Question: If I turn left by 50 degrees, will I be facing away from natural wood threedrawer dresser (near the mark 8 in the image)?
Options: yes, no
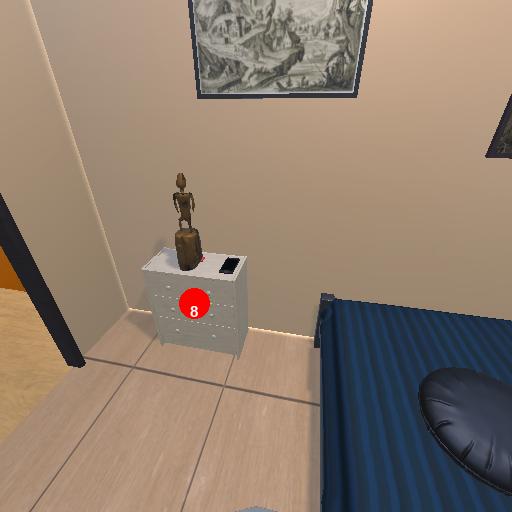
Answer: yes